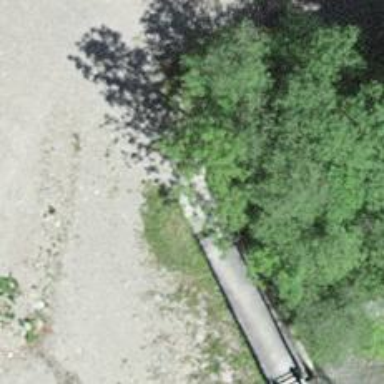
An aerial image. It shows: Path leading to bridge.